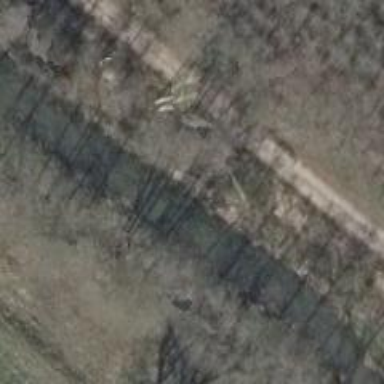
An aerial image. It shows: Row of trees in natural setting.